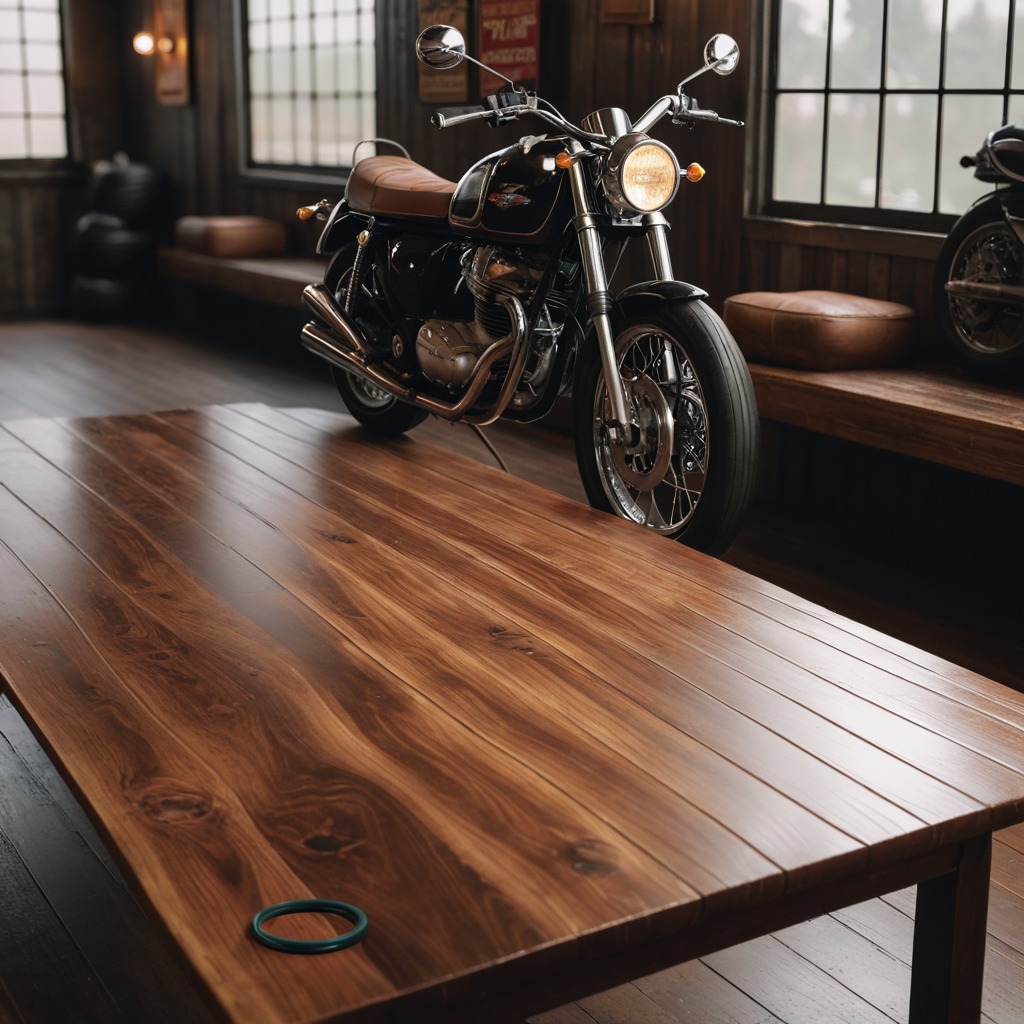
A rubber O-ring is lying on the wooden table.